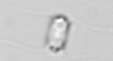
Label: Chaetoceros_didymus